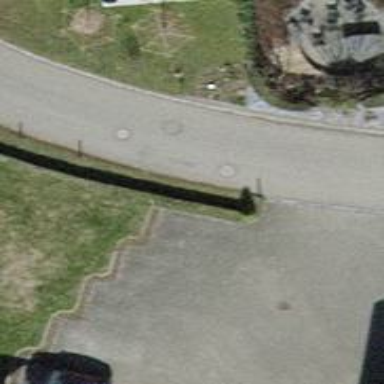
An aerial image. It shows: Hedge barrier.